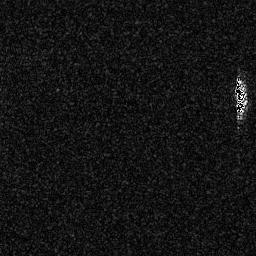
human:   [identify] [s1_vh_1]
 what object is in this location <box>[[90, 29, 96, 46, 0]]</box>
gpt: <ref>1 medium ship at the right</ref>